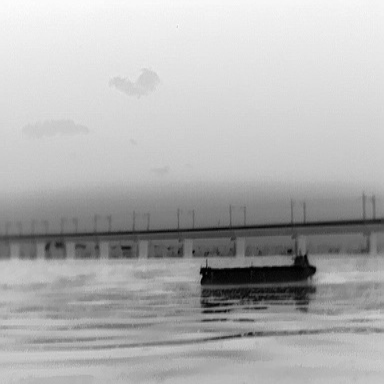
There is a liner in the infrared image.